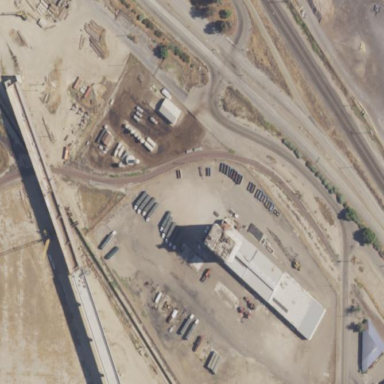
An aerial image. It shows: Industrial area featuring mill with secondary use as warehouse.